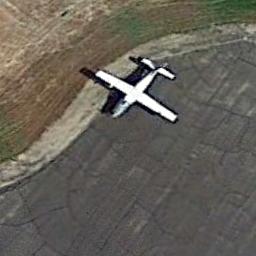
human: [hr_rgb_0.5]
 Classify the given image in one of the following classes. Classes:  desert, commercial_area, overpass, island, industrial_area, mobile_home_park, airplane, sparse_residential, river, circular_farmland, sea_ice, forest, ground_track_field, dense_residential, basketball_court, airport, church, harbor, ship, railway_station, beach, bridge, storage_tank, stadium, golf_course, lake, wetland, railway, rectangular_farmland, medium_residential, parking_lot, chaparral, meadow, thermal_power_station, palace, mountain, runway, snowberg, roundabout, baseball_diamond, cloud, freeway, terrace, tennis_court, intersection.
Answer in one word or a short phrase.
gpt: airplane